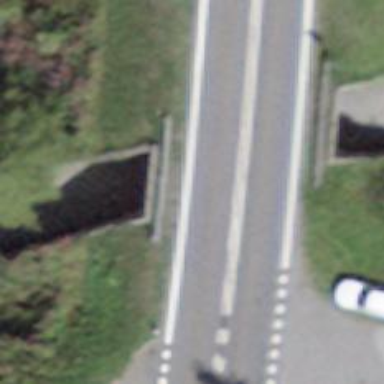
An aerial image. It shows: Residential road with tunnel.